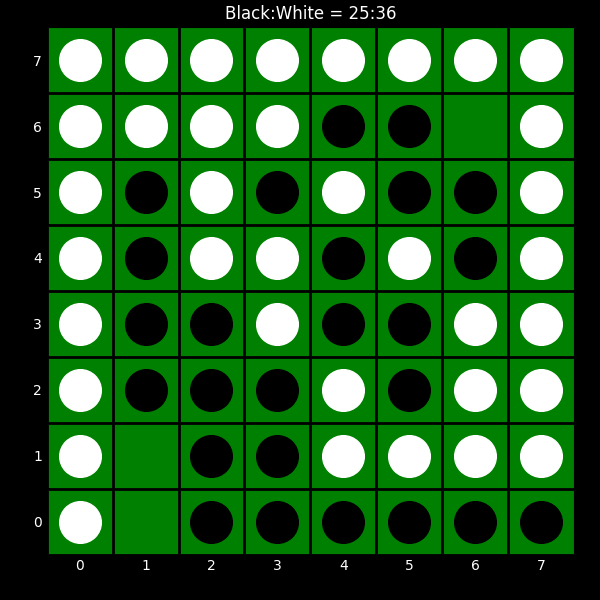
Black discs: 25
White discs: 36